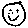
Label: smiley face